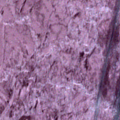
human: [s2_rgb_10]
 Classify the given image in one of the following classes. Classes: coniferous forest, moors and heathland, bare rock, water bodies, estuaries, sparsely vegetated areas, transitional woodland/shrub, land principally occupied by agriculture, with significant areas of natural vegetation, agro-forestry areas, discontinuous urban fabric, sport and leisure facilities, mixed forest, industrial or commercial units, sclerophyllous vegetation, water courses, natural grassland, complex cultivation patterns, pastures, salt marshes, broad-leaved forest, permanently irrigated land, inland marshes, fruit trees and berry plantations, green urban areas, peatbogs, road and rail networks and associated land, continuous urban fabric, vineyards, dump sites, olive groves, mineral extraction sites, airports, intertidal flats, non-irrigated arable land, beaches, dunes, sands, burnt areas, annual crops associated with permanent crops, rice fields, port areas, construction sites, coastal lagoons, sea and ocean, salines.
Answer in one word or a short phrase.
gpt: sea and ocean